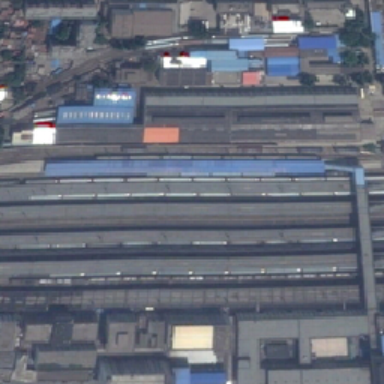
There are many tracks beside the train .